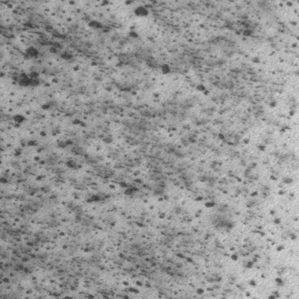
Label: frost